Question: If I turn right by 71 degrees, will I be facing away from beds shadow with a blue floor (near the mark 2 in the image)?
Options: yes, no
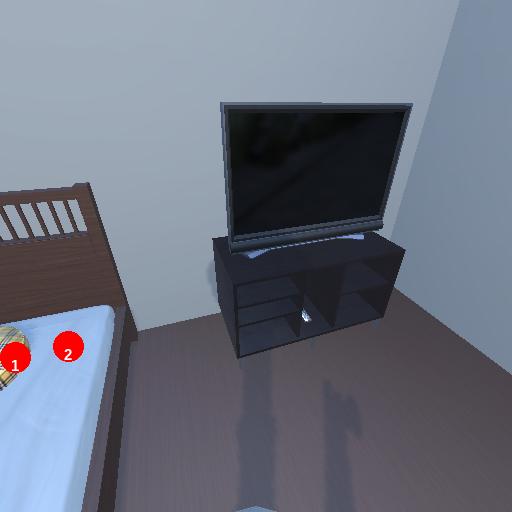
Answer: yes